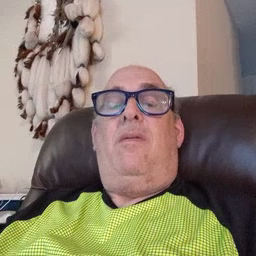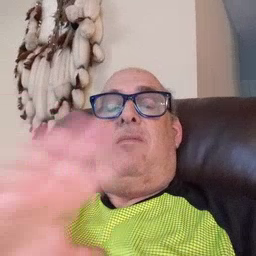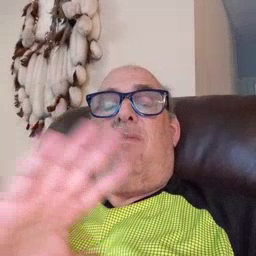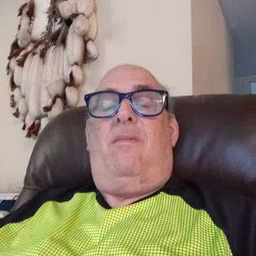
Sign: fine